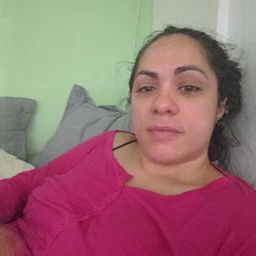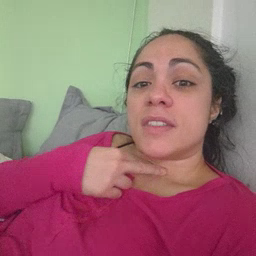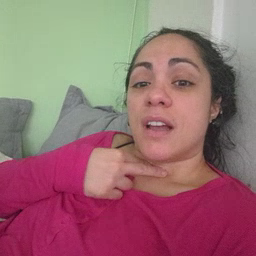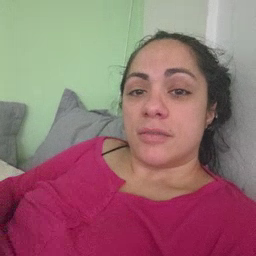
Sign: stuck